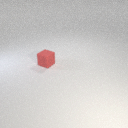
small red rubber cube